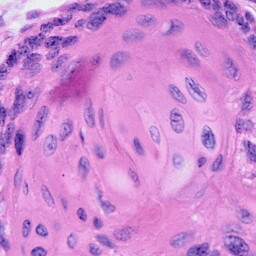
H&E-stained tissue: Cervix